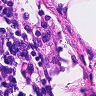
Metastatic tissue present: no